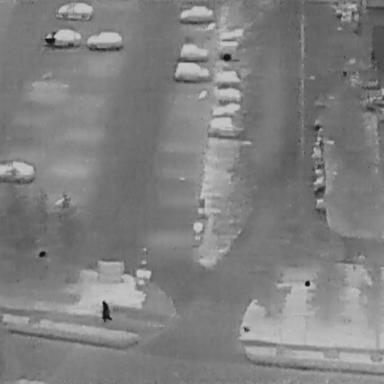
There are 12 Cars in the infrared image.